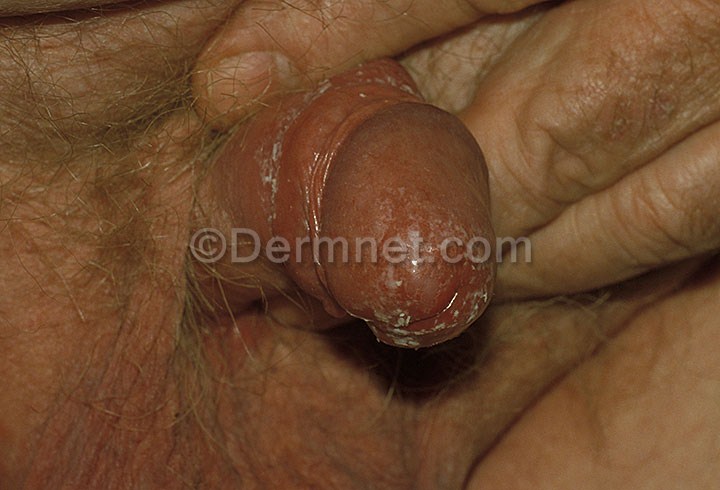
Disease: Tinea Ringworm Candidiasis and other Fungal Infections